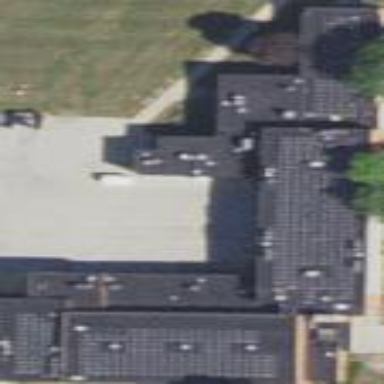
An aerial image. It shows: School building.